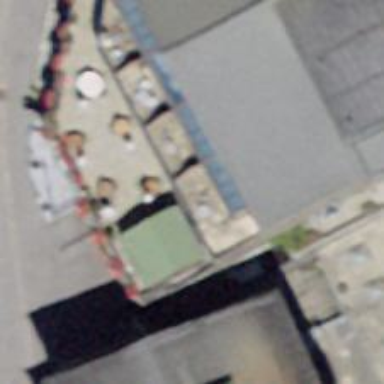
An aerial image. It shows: Nightclub.